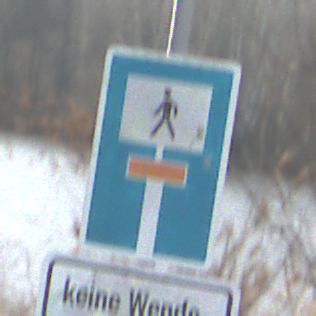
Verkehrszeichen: SackgasseFussgaengerDurchlaessig
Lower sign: HinweisGeaenderteVorfahrtVerkehrsfuehrungVerkehrsregelung3
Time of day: MorningAfternoon
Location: Outdoor (Nature)
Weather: PartlyCloudy
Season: NotSpecified
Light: Natural